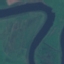
Land use / land cover: River